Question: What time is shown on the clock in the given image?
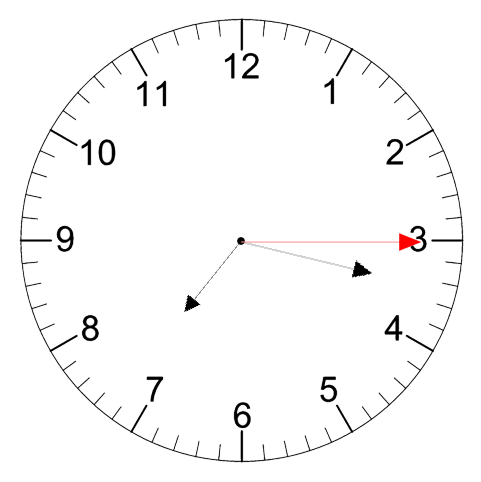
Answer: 07:17:15